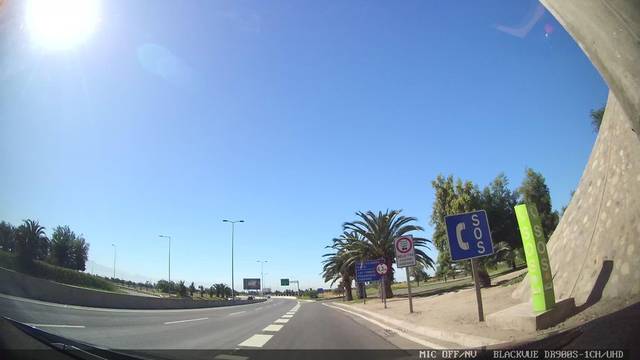
Region: Chile
Coordinates: -33.419, -70.792